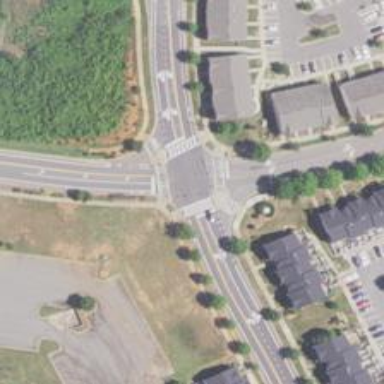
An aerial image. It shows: Traffic island located on footway.